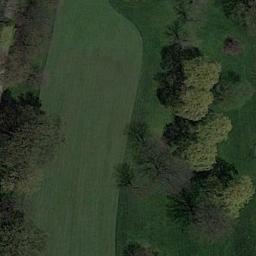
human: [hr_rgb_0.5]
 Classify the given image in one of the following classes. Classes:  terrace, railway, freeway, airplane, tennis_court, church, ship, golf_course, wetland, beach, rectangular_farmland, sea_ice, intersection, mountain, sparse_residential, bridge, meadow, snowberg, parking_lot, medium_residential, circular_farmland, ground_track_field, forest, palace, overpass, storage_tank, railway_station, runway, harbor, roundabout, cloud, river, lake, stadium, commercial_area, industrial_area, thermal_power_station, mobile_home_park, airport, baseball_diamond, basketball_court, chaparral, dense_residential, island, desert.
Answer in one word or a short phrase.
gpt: golf_course